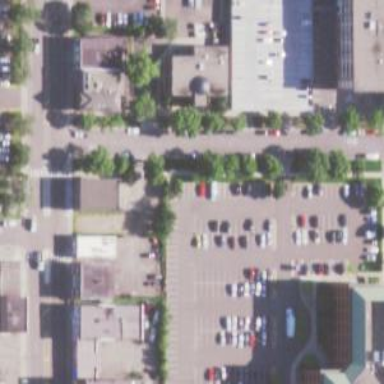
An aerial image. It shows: Alley classified as service road.